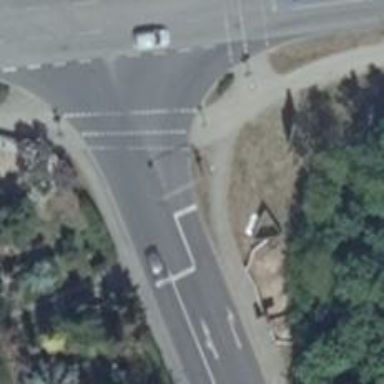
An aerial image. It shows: Traffic signals at road crossing.